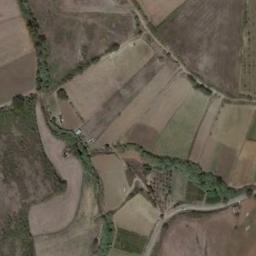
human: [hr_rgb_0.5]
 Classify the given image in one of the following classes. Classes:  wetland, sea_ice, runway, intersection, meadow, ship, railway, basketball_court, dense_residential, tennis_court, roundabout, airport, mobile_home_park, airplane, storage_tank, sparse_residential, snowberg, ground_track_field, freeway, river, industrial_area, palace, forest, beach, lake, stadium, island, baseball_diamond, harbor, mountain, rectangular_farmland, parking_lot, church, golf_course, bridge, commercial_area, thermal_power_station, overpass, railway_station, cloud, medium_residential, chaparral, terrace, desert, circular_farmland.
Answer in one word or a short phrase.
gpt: terrace